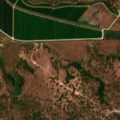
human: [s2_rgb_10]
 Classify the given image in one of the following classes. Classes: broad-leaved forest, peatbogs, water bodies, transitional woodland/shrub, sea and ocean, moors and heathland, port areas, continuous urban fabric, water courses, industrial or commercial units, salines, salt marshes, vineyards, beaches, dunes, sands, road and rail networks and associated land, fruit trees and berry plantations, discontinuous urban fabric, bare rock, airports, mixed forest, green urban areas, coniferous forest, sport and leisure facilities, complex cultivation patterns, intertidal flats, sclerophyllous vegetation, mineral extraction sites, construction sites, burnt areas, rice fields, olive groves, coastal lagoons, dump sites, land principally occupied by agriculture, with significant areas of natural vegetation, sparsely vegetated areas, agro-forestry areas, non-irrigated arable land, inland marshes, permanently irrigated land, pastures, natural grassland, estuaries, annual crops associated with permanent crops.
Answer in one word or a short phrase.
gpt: permanently irrigated land, rice fields, agro-forestry areas, broad-leaved forest, mixed forest